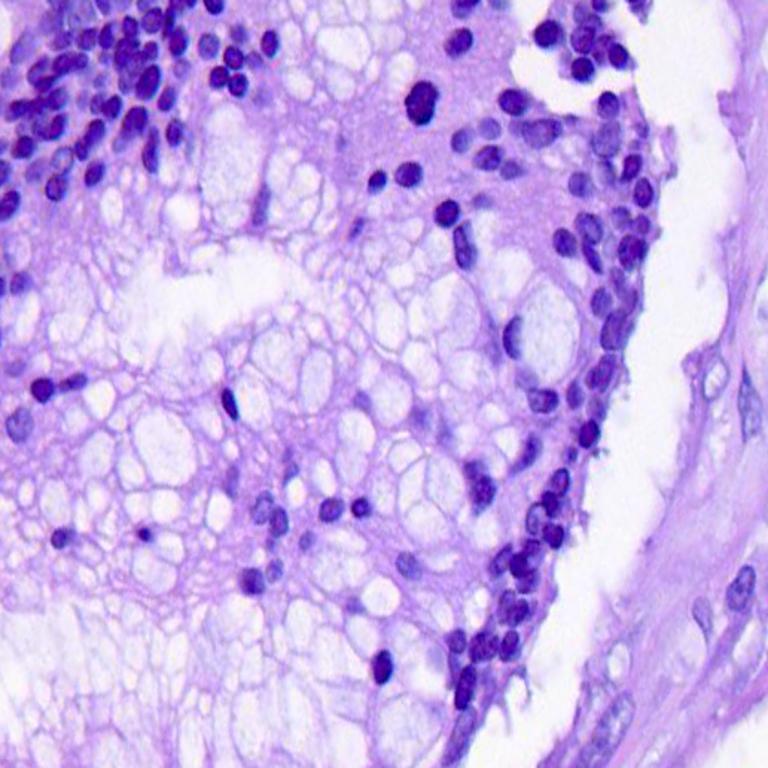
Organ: colon
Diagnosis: adenocarcinomas